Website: apple
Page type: account-selection
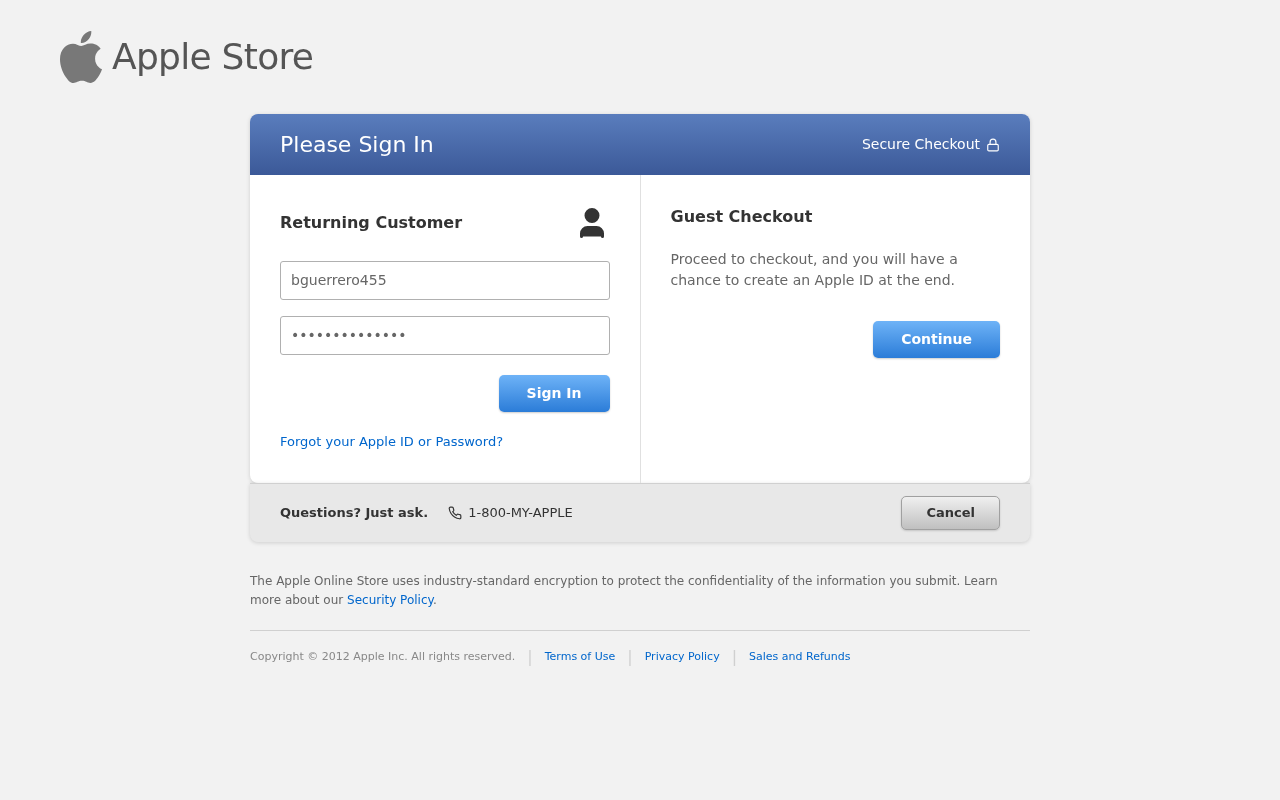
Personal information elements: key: PII_LOGIN_USERNAME
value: bguerrero455